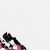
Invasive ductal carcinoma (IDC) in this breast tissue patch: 0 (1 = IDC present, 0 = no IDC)